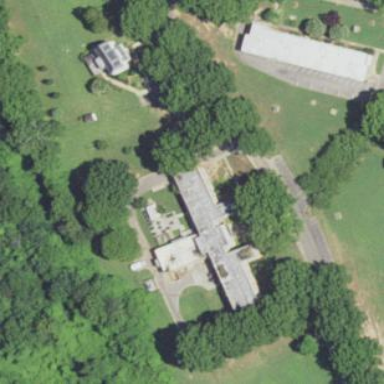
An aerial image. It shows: Commercial building labeled as school.